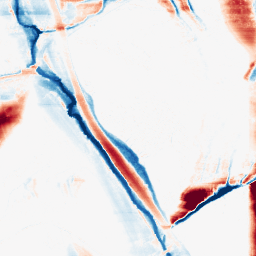
Category: morphological
Decomposition family: morphological_ellipse
Decomposition parameters: operation: average
width: 5
height: 50
Upsampling method: bicubic
Upsampling parameters: scale: 2
Upsampling scale: 2